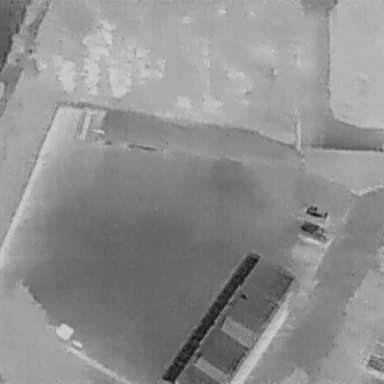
There are two Cars in the infrared image.